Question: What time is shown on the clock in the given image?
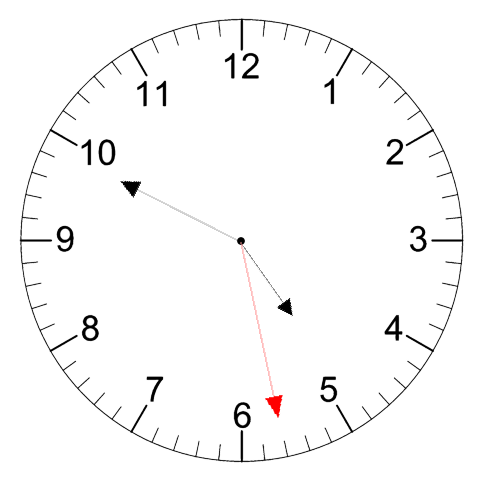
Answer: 04:49:28